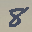
Label: 8